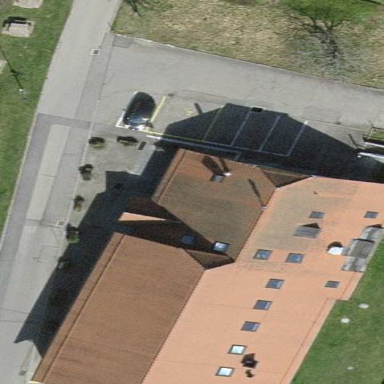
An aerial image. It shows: Community centre building.